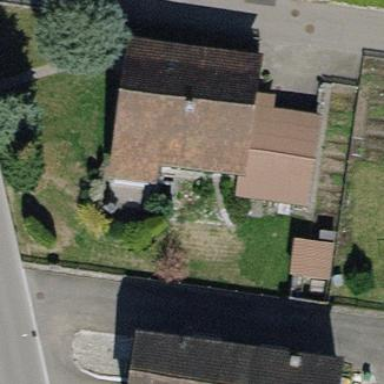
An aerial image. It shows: Detached building.